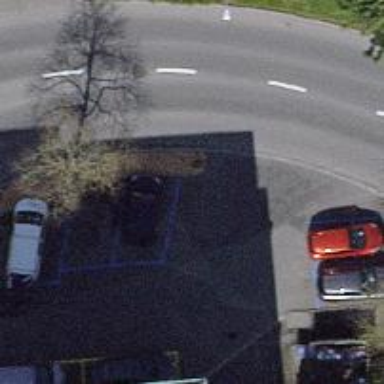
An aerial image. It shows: Unmarked crossing on asphalt footway.